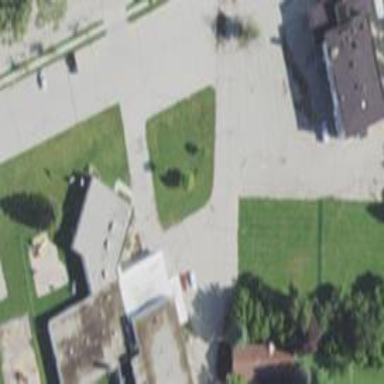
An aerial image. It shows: Kindergarten building.